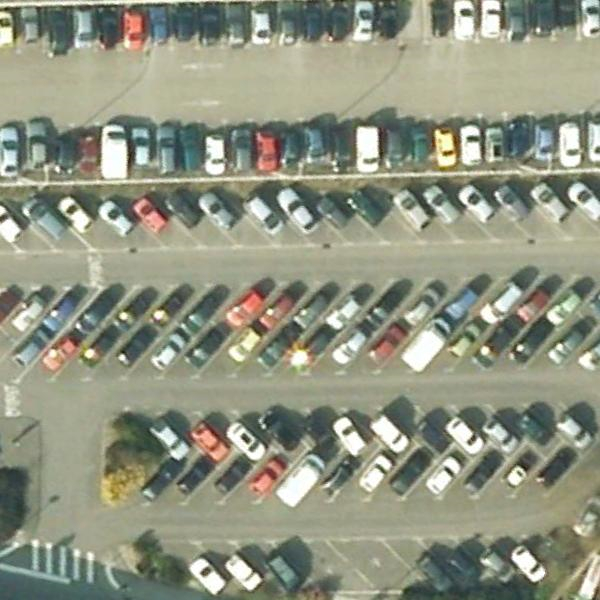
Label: Parking